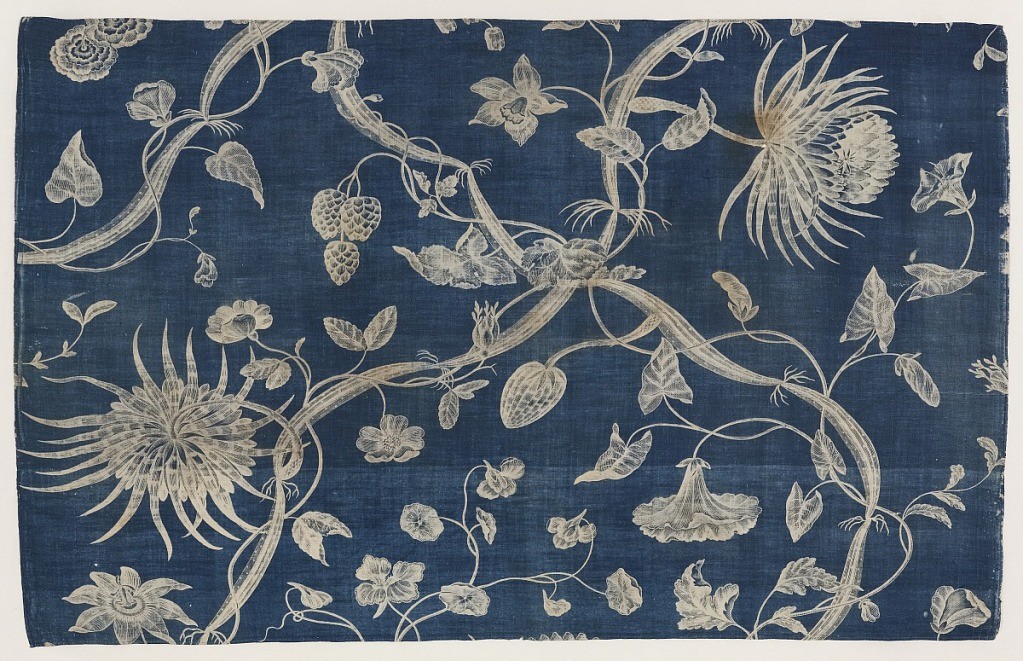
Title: Textile
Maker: Bromley Hall, Middlesex, England, 1712–1763
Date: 1790s
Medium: cotton Technique: discharge printed by engraved plate on indigo-dyed plain weave Label: indigo-dyed cotton, discharge printed by engraved plate
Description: Length of printed cotton with a naturalistic design with nasturtiums, passion flower, and other flowers, foliage, and vines crossing and intertwining. The design appears in white on a rich indigo blue ground with etched details in blue.